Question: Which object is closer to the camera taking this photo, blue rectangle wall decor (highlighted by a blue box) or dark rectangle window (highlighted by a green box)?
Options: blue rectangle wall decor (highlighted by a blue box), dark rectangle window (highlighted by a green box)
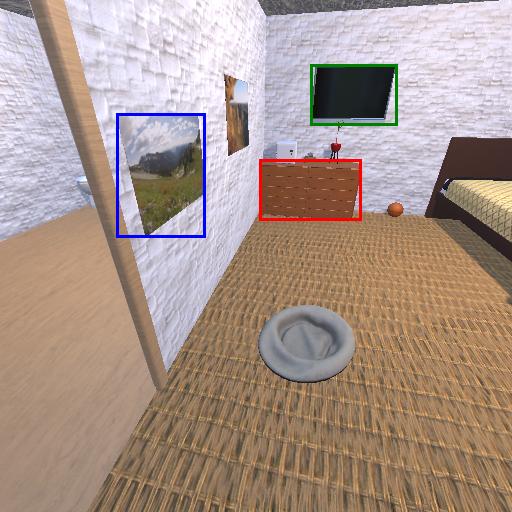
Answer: blue rectangle wall decor (highlighted by a blue box)